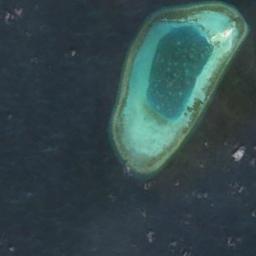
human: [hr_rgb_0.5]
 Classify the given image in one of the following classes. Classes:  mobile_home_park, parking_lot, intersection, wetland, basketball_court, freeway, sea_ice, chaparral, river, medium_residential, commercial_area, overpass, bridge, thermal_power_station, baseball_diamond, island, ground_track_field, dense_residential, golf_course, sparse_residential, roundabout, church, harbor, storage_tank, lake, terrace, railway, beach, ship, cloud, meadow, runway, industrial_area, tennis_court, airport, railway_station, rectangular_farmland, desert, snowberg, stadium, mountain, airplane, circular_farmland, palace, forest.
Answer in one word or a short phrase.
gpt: island